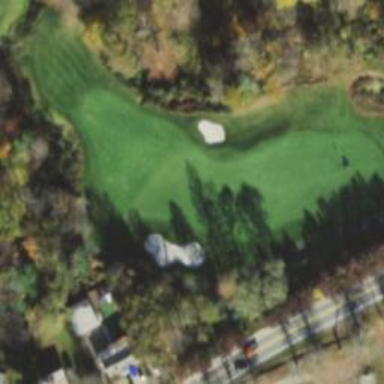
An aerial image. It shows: View of golf hole.